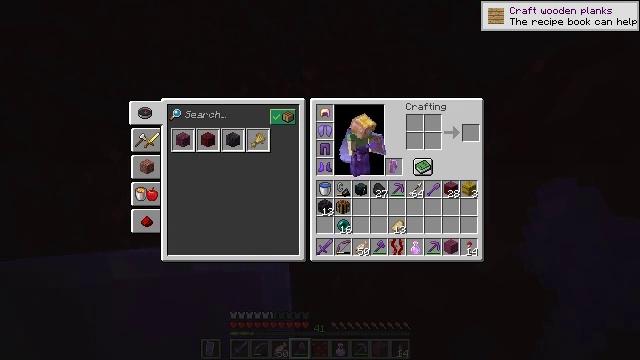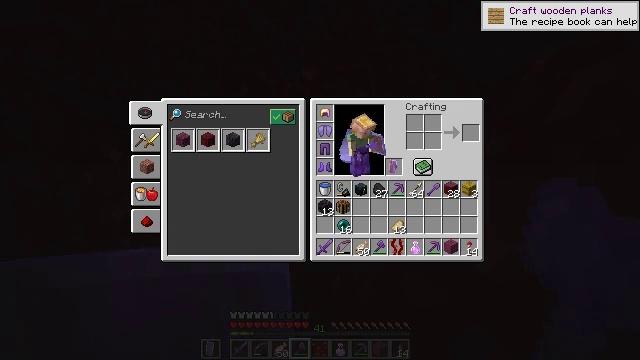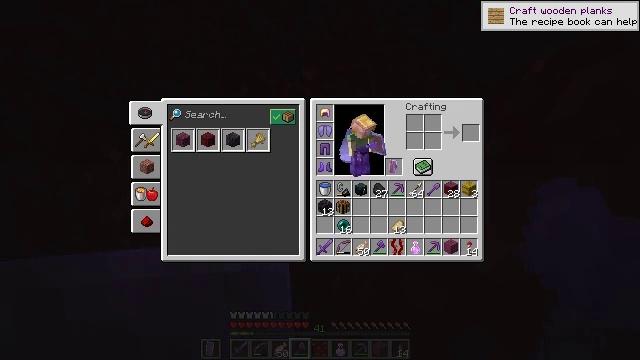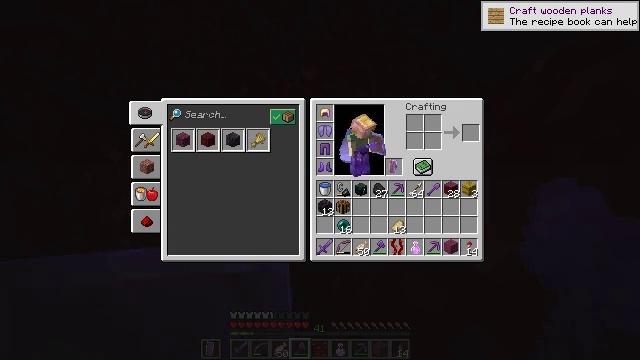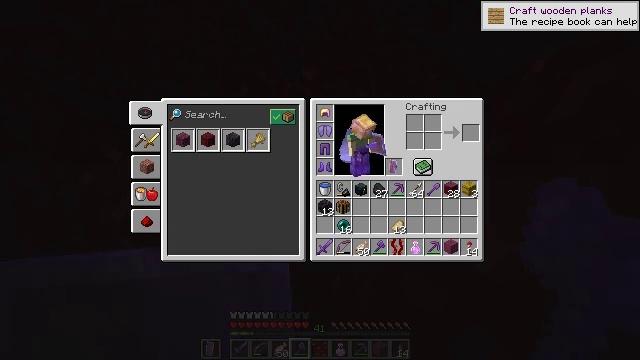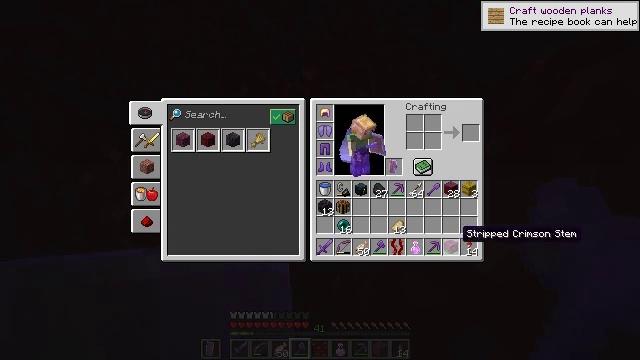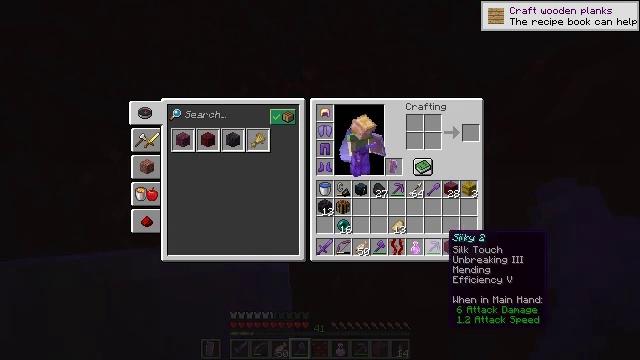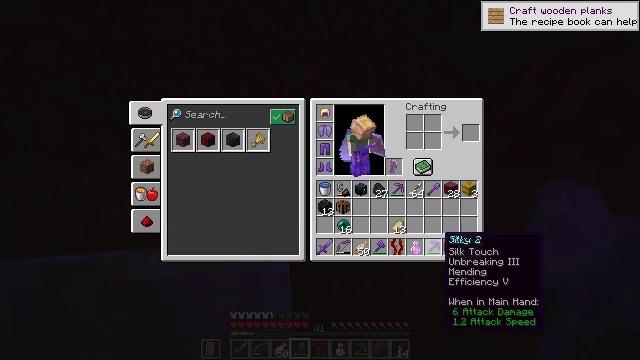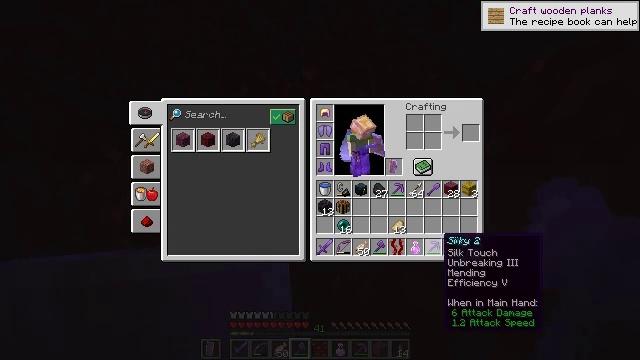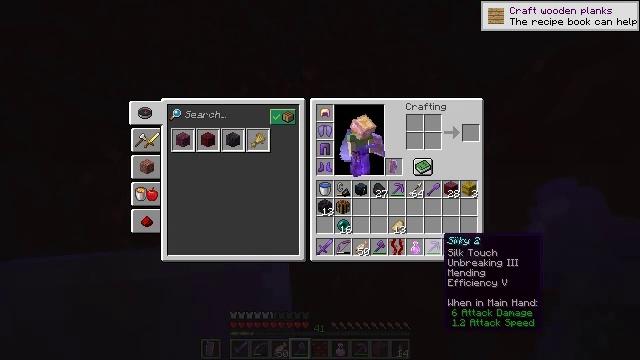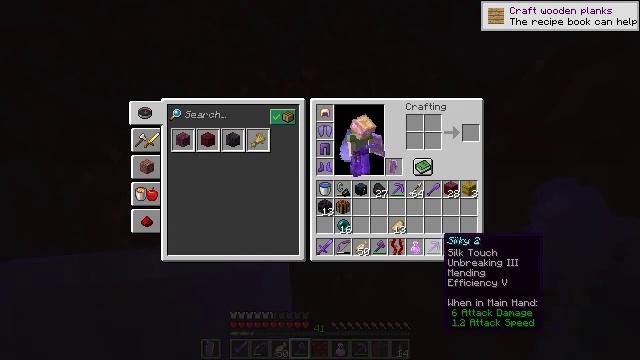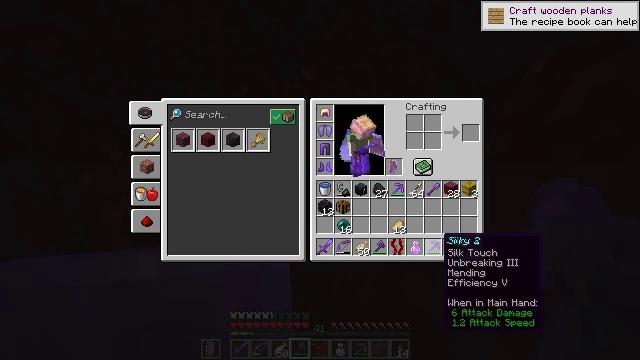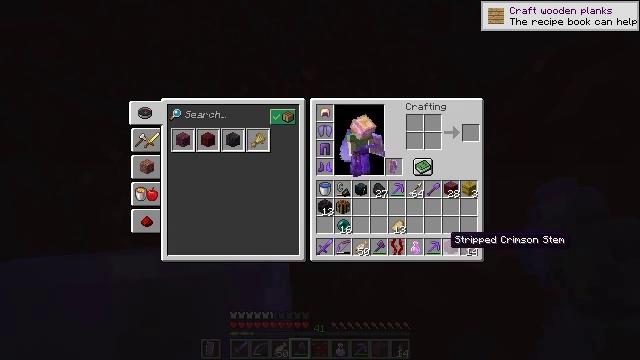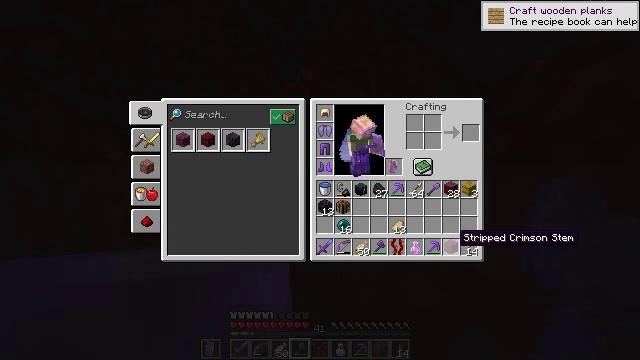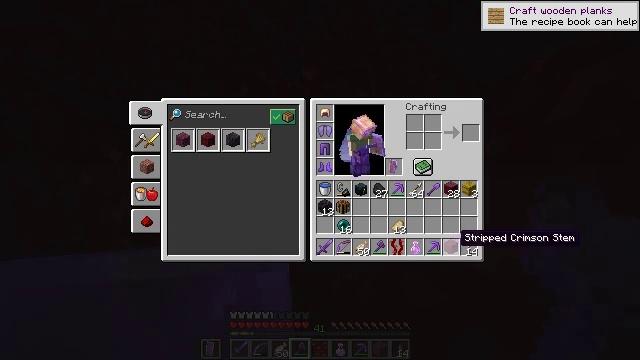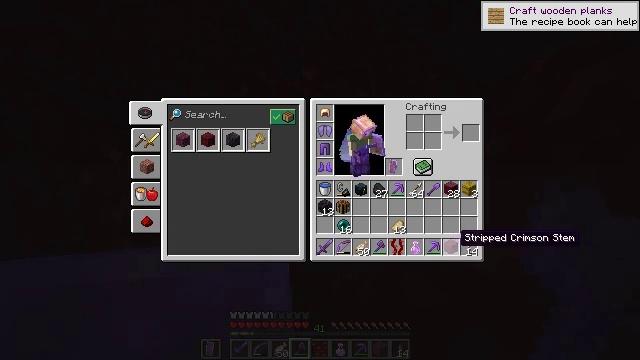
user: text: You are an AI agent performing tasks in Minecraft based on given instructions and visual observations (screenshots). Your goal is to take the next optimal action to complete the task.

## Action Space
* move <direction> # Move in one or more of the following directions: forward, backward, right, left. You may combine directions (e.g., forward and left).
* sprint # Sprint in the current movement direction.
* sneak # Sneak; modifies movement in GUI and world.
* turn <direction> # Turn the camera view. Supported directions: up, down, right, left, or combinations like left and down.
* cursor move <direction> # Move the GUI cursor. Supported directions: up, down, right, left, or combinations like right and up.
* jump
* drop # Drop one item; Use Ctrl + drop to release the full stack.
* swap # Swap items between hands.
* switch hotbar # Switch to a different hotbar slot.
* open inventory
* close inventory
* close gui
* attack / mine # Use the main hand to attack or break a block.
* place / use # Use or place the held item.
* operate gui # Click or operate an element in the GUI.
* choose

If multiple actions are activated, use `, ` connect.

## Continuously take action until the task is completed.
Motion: motion action
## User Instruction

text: Turn crimson stems into crimson planks in your inventory.
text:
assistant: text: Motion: no_op
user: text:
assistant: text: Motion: no_op
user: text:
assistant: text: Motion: no_op
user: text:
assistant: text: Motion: turn left and down
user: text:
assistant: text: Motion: turn left and down
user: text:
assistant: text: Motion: turn left
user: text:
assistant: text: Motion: no_op
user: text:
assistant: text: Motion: no_op
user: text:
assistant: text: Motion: no_op
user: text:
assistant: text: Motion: no_op
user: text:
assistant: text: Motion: no_op
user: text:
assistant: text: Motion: no_op
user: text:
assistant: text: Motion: turn right
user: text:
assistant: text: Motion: no_op
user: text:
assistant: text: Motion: no_op
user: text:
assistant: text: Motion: no_op
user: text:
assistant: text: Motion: no_op
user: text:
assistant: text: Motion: no_op
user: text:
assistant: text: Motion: no_op
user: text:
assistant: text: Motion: no_op
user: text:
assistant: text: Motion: no_op
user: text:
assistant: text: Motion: no_op
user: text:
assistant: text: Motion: turn up
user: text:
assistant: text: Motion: turn up
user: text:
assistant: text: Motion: turn up
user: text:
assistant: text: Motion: no_op
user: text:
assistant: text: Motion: no_op
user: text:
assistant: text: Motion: no_op
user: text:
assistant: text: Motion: no_op
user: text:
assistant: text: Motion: no_op